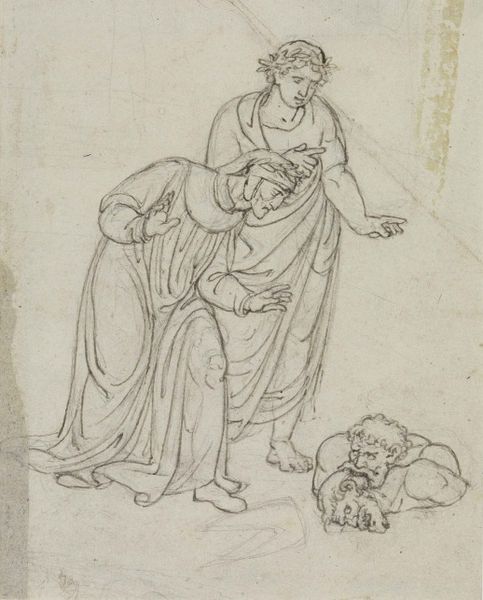
Titel: Die Vaterlandsverräter im Eis, Graf Ugolino und Erzbischof Ruggieri, sich gegenseitig zerfleischend (Dante Inferno, Canto 33, V 109)
Künstler: Joseph Anton Koch
Standort: Karlsruhe
Institution: Staatliche Kunsthalle Karlsruhe
Schlagwörter: blätter, fuß, gott, gruppe, hand, kampf, kopf, mann, umhang, weiß, frauen, menschen, braun, finger, frau, geste, grau, haar, hell, kleid, köpfe, mund, männer, nase, ohr, schwarz, skizze, zeichnung, blick, leute, alt, bart, bärte, mütze, anatomie, arm, arme, augen, böse, enthauptet, enthauptung, entsetzen, falten, geköpft, gesicht, hinrichtung, holofernes, kleidung, kragen, mensch, stehen, tod, tot, toter, trauer, gelehrte, hals, hände, porträt, schauen, zweige, boden, geistlicher, gewand, haare, mantel, drei, gewänder, paar, personen, blatt, gebeugt, krone, locken, renaissance, schulter, schultern, skulptur, beine, kopfbedeckung, bein, füße, papier, liegen, italien, perspektive, studie, zuschauer, grafik, graphik, vergilbt, figuren, angst, krieg, kaiser, könig, essen, falte, muskeln, dichter, büste, faltenwurf, knie, liegend, zeigen, oberkörper, striche, umriss, gestalt, barfuss, tusche, antike, philosoph, bla, kreuz, kohle, torso, druck, schwarzweiss, comic, hass, streit, soldat, strich, tote, furcht, schrecken, bleistift, haarkranz, gestik, helm, herrscher, allegorie, dämon, entwurf, kranz, lorbeer, lorbeeren, lorbeerkranz, mythologie, sieg, bleistiftzeichnung, rom, betrachten, flecken, pergament, römer, gebiss, beugen, efeu, jesus, unsicherheit, vorsicht, antik, griechen, götter, hilfe, hölle, muskel, niederlage, schmerz, zeus, toga, fressen, wesen, dante, fresken, florenz, griechenland, bettler, plan, kränze, erstaunt, griffel, maria, alte frau, tunika, grieche, rötel, dornenkrone, gucken, biss, tuche, römisch, siegeskranz, abwehr, rumpf, monster, unterwelt, schreck, handzeichnung, latein, caesar, johannes der täufer, grafi, gladiator, gebäugt, empörung, überrascht, schwary, philosophie, silberstift, erschrocken, herab, zecihnung, botticelli, runika, ölzweig, zwei köpfe, nikolaus, überraschung, beißen, flaten, köpfung, fragezeichen, seneca, vorn, schock, menschenfresser, göttliche komödie, tsche, ekel, ringer, begraben, vergil, kanibalismus, fäße, kaise, lorberkranz, mytra, platon, janus, nicolaus, göttliche kommödie, danthe, römerinnen, vorsichtig, loorberkranz, kruselig, #entwurf, entsurf, bleisift, kaisr, menschj, antikisierent, disengo, griechinnen, commedia divina, caeser, gewand#, barbar, kanibale, caesa, trägödie